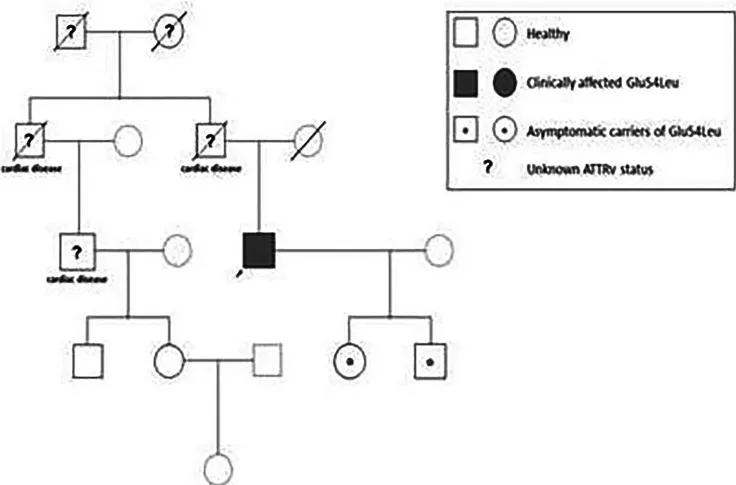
Family pedigree. Relationship of the affected individuals in the families with the p. Glu74Leu variant. Arabic numerals refer to the case numbers in the text. (B) Family 2.
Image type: radiology (ct)